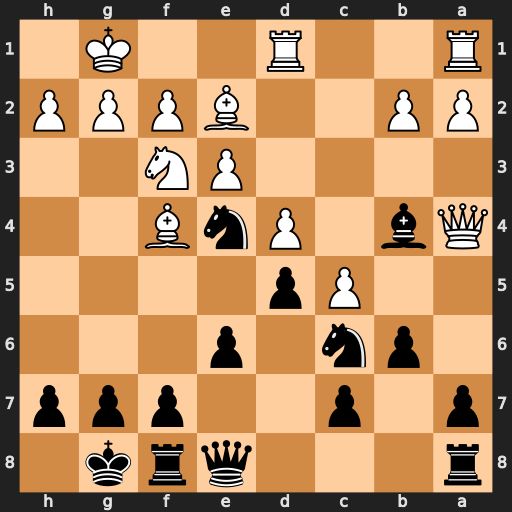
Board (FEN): r3qrk1/p1p2ppp/1pn1p3/2Pp4/Qb1PnB2/4PN2/PP2BPPP/R2R2K1
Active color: b
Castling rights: -
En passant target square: -
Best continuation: Nxd4 Qxe8 Nxe2+